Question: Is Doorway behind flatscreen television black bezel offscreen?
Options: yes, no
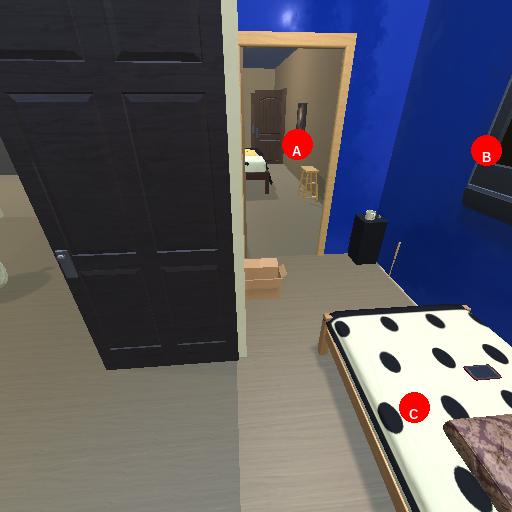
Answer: yes